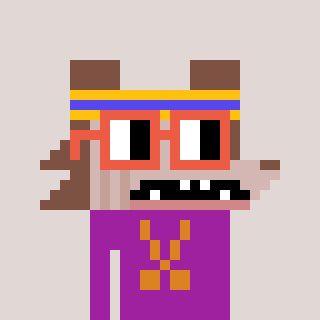
a pixel art character with square orange glasses, a werewolf-shaped head and a magenta-colored body on a warm background